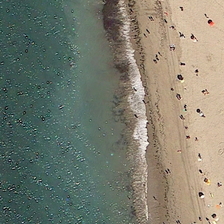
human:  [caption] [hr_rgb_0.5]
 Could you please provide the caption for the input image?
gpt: many people are in a piece of yellow beach near an ocean .

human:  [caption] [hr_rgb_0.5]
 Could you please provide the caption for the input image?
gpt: many people are in a piece of yellow beach near an ocean .

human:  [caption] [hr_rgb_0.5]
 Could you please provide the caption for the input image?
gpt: many people are in a piece of yellow beach near an ocean .

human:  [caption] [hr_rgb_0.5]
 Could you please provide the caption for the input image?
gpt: many people are in a piece of yellow beach near an ocean .

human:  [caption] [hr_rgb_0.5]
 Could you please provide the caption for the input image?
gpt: many people are in a piece of yellow beach near an ocean .